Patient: sex M, age 45
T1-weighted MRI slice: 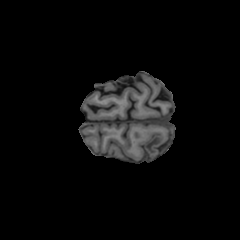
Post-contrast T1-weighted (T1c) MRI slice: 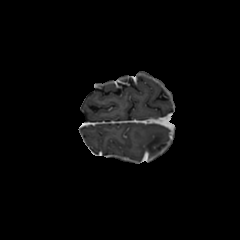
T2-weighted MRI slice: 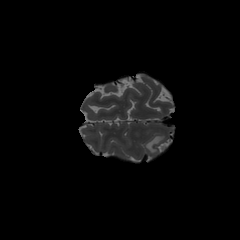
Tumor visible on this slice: yes
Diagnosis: Astrocytoma, IDH-wildtype
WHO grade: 2